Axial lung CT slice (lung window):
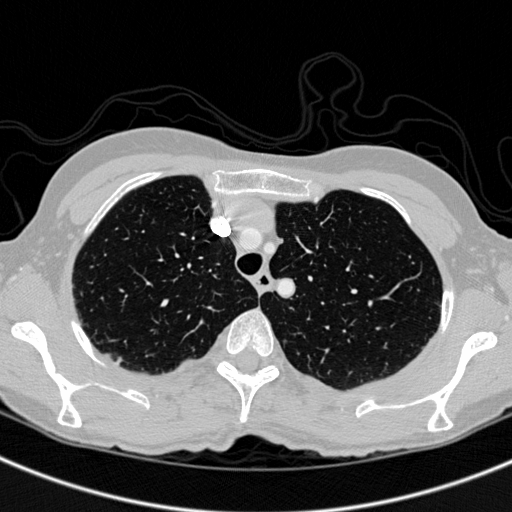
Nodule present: no